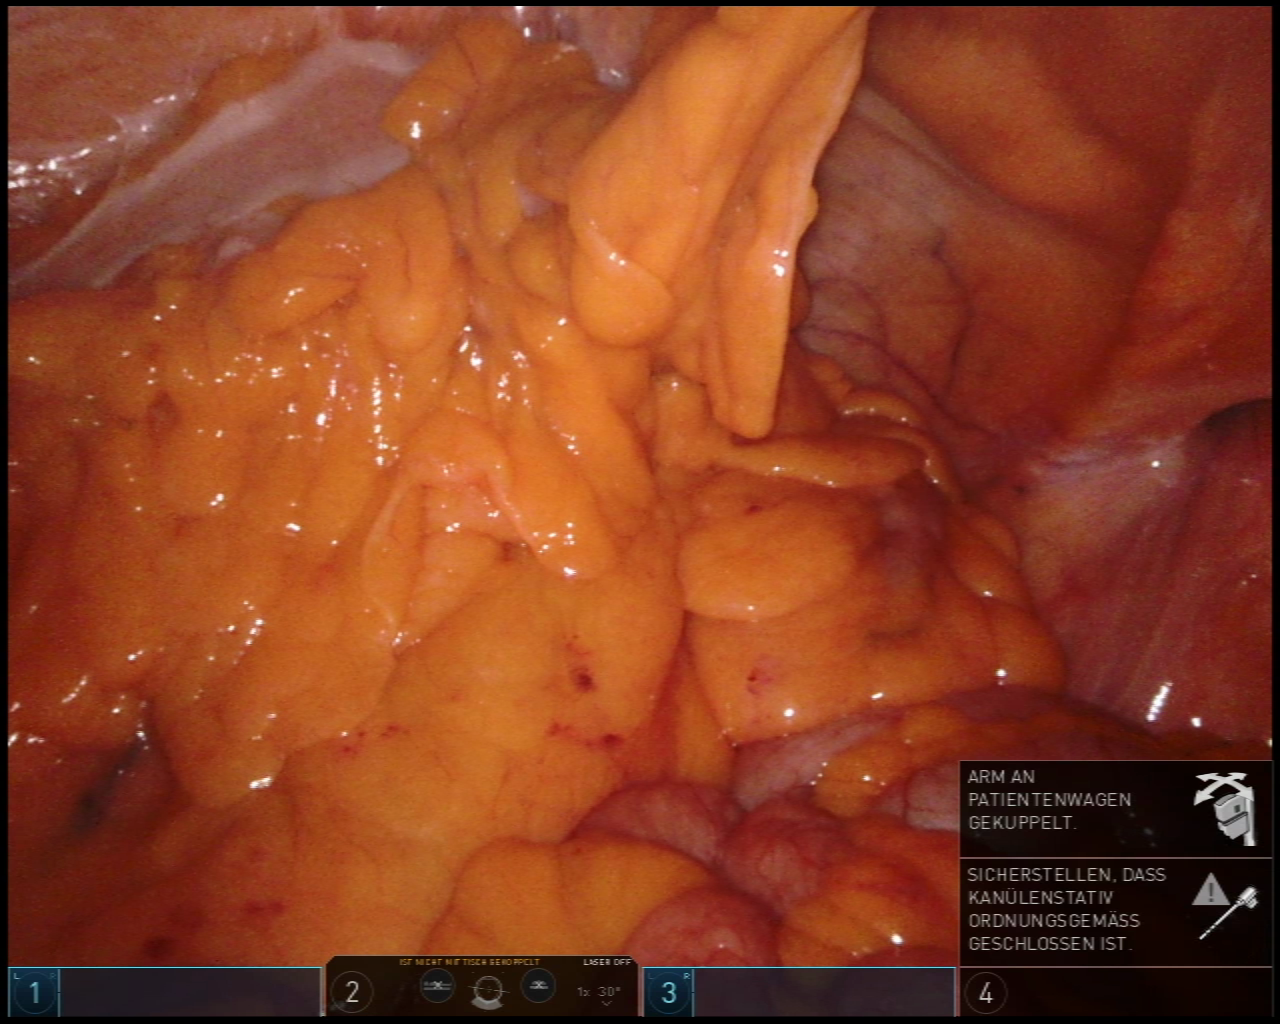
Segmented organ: colon
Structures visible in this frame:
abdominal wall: yes
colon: yes
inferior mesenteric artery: no
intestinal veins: no
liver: no
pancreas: no
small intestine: yes
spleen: no
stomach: no
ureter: no
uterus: no
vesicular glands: no